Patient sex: M
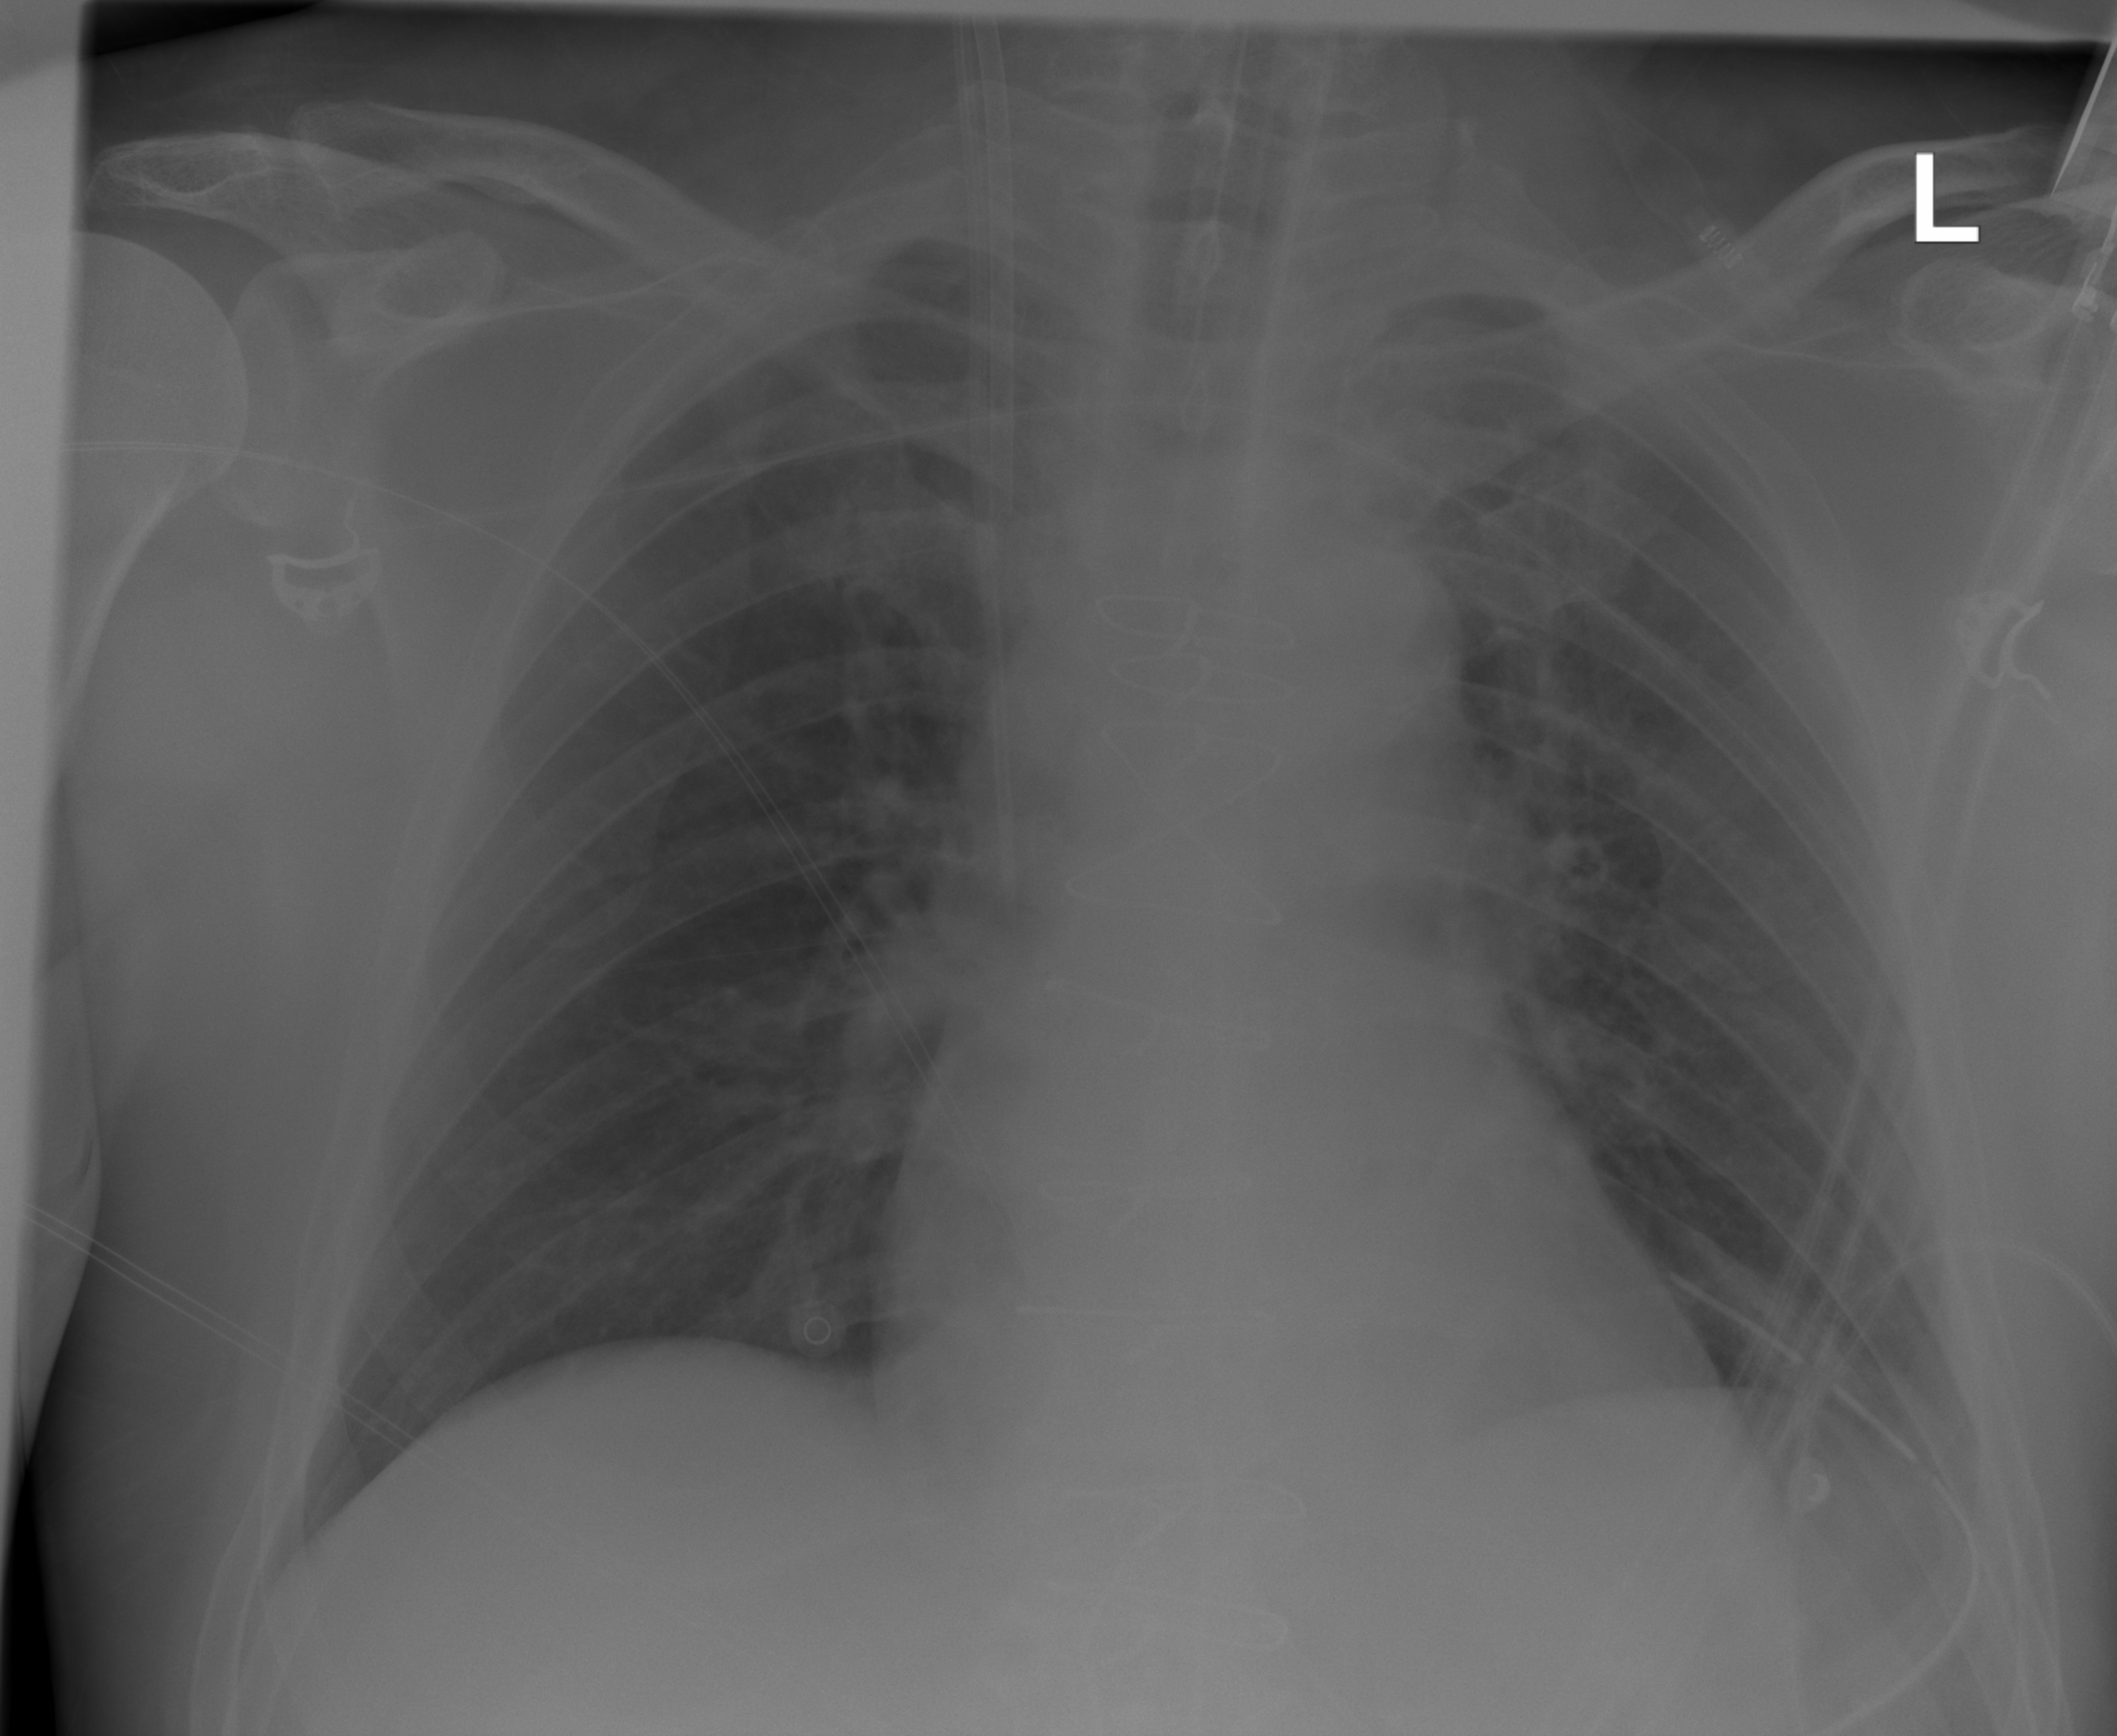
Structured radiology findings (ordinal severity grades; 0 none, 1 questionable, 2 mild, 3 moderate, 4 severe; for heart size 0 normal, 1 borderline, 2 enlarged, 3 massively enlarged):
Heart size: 1
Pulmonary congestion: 0
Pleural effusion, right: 0
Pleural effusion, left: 0
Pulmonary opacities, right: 0
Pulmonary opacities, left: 0
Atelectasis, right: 0
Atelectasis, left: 0